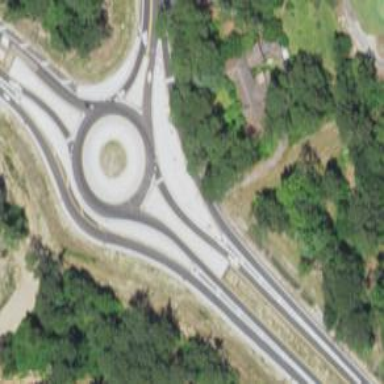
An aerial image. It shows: Secondary road around roundabout.